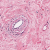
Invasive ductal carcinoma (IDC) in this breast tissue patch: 0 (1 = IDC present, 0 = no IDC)